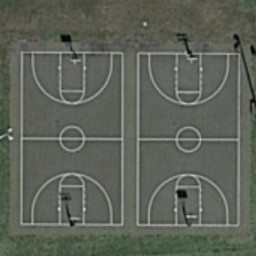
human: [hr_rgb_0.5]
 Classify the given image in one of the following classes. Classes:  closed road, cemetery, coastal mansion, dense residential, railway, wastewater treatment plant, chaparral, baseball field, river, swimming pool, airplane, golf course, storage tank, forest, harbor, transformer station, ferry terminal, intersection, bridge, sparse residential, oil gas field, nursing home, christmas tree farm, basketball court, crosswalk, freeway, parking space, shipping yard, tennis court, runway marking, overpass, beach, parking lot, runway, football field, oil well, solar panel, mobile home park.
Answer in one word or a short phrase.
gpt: basketball court